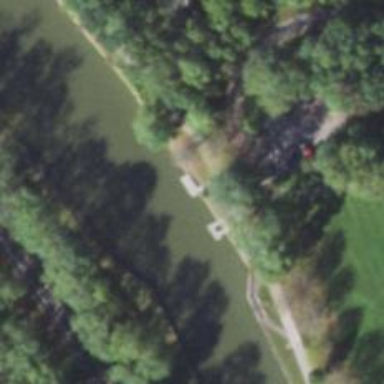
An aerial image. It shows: Dock by the waterway.